Frequency: 75000
Velocity: 0,2325
Power: 14
Pulse duration: 0,0000001
Pass count: 1
Magnification: 10
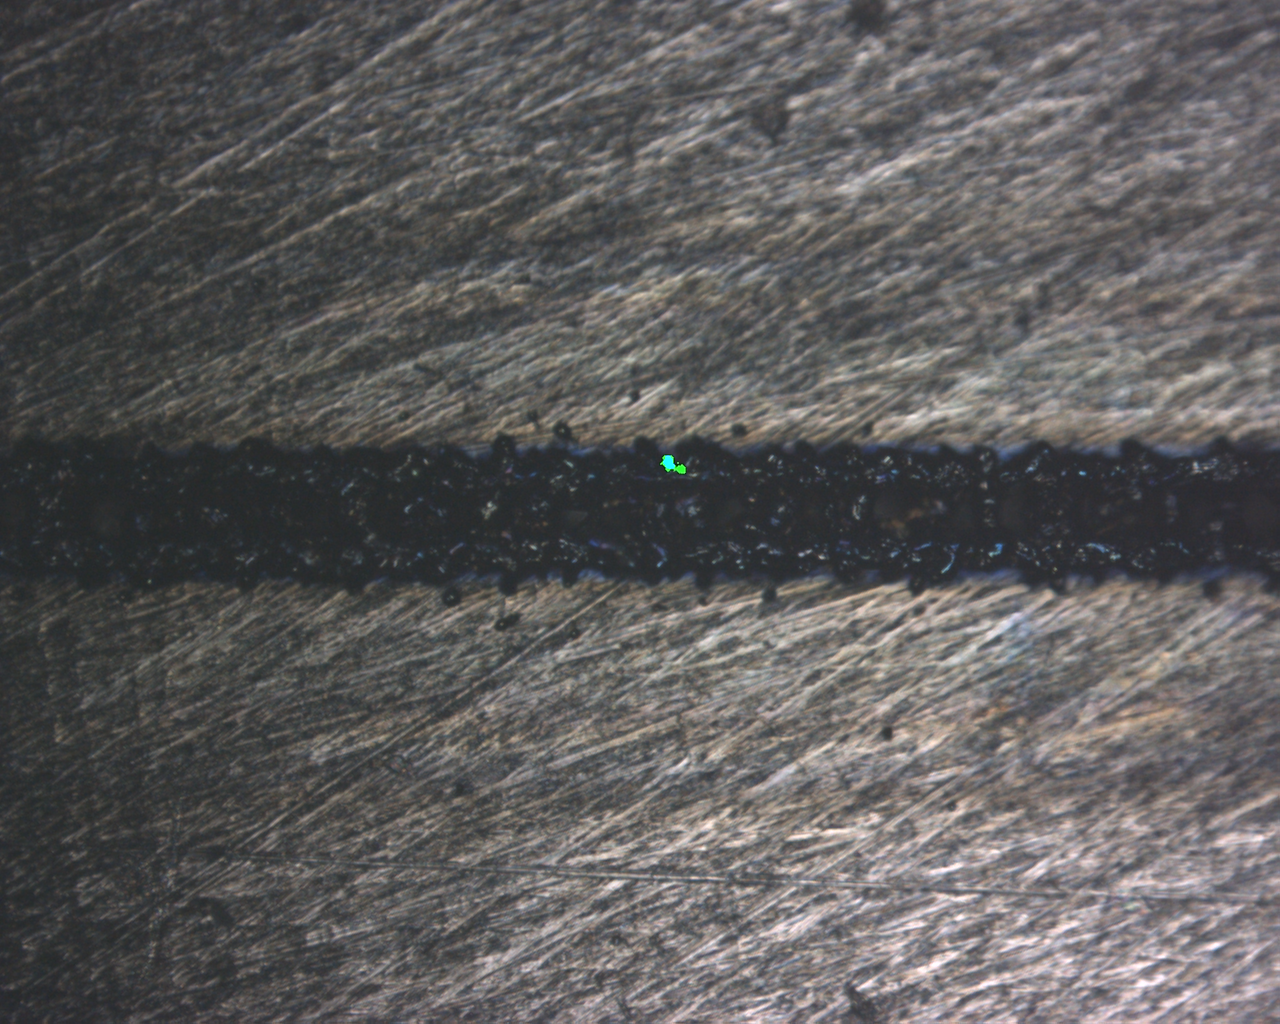
Measured width: 144.711
Other width: 46.535